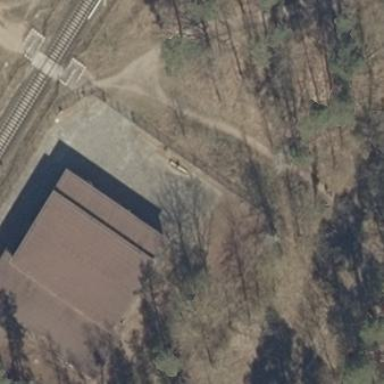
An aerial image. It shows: Building related to the railway.